Question: I currently have a DIV with an image and 2 children, like so:
'''
<div id="main">
<div id="left"></div>
<div id="right"></div>
<img ... />
</div>
'''
I'm applying a 3D transform to like so:
'''
'transform':'perspective(800px) rotateX(0deg) rotateY(60deg)';
'''
Here's the CSS I have for left/right:
'''
#left, #right {width:50%;height:100%;position:absolute;z-index:999999;}
#right {right:0;}
'''
Clicking on either left or right will navigate to the prev/next image.
I also have some fade hover events setup on the left/right containers. It works good works well in all browsers when the rotation degrees are 0.
All other browsers seem to handle the events of the left/right divs relative to the 3D transform just fine. However in Opera and Chrome, the transforms seem to mess with the triggering of the mouseenter,mouseleave and click events of the left/right divs.
To make this even more strange, it will only happen on one of the child elements. Whatever side of #main is positioned farther away in 3D space presents problems. The DIV that is closest to the viewer will still hover just fine.
I've also added borders and colors to each DIV, and it isn't an actual positioning issue. Both DIVs show up perfectly.
Here's a screenshot. The white border is applied to #main.
Inside #main you can see the 2 left/right DIVs. The problematic one (pushed farther back in space) has a white gradient. I've applied a purple border to each one. The foreground one in bright green works perfectly.

Any suggestions would be awesome. Works in everything except Opera and Chrome.
Thanks!
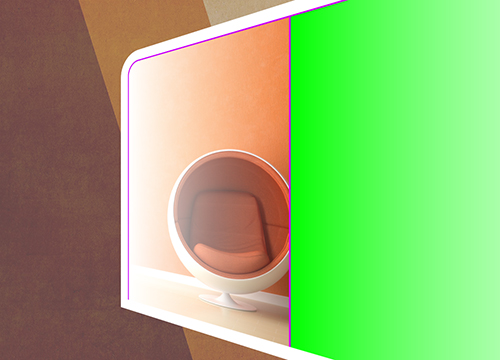
Answer: Ok, so finally figured this out and will hopefully help others.
When working in 3D space certain browsers will correctly intersect/clip other elements. Safari is one of these browsers. When rotating an element in 3D space like in the screenshot above, the actual #main is intersecting with the background element. The correct way a browser should handle this is by clipping off the part that goes "into" the element behind it. However, the majority of browsers do not show clipping and will instead show the transformed element (although it's intersecting another element) like in the screenshot above. Safari, however correctly handles this and would clip off the part of #main where it intersects the background.
For whatever reason, Chrome and Opera still show #main when clipping occurs, however any events that are bound to the transformed element will not be fired because you're hovering over the background element, and not the element that has been transformed.
All other browsers that don't clip transformed elements will fire events on those transformed elements.
The solution is to adjust the Z axis of the transformed element.